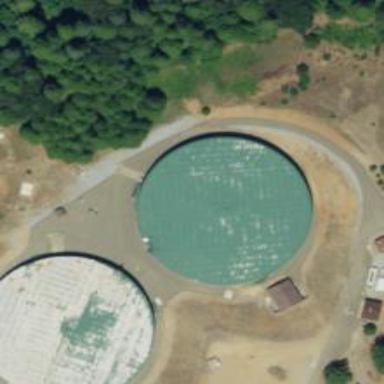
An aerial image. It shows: Storage tank with man-made structure.